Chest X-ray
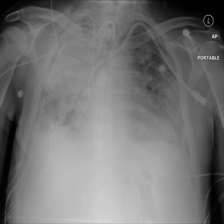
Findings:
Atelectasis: negative
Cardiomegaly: negative
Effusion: negative
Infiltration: positive
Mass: negative
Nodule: negative
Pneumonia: negative
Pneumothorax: negative
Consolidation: negative
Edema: negative
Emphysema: negative
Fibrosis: negative
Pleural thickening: negative
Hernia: negative